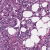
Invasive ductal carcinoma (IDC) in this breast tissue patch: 1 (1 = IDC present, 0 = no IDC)